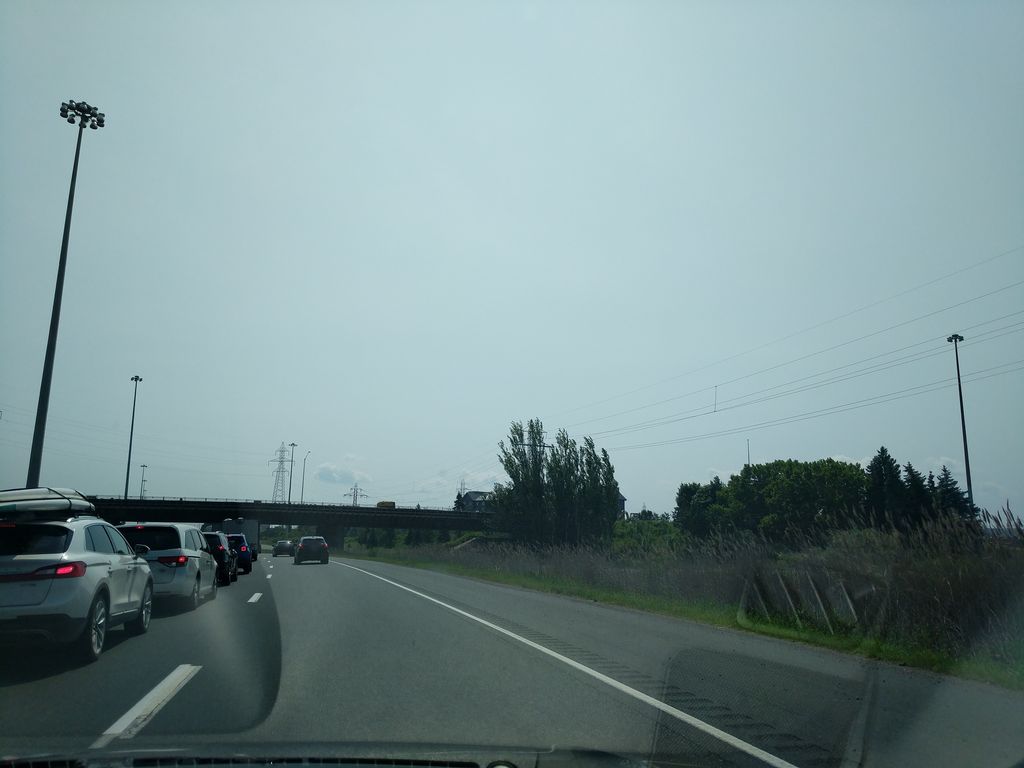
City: hamilton